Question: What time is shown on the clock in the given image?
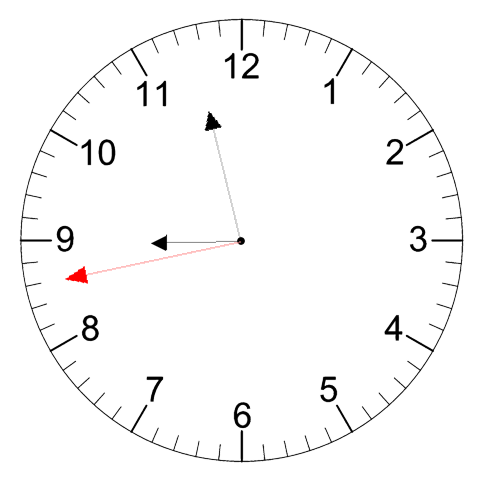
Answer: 08:57:43